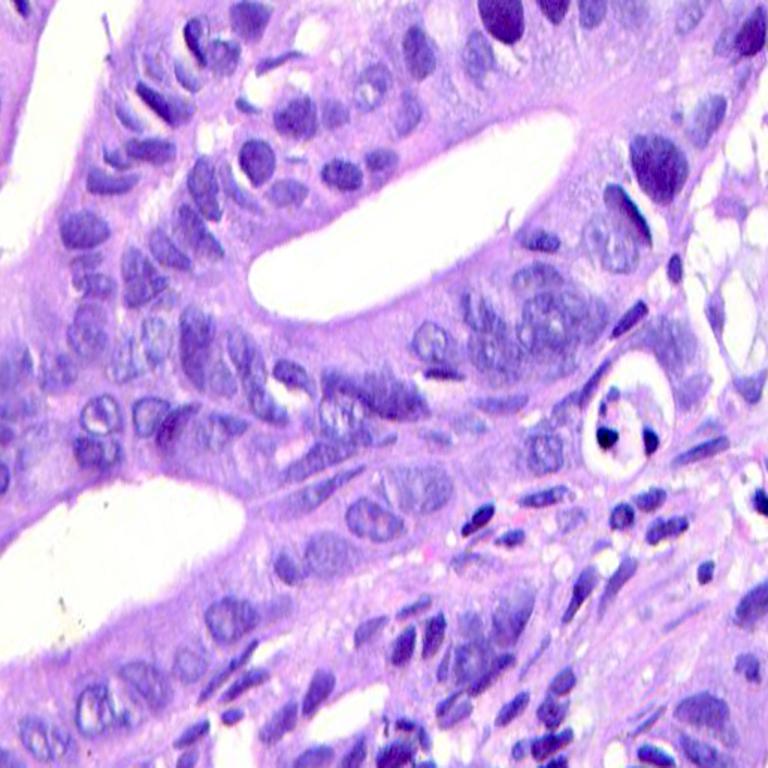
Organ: colon
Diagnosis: adenocarcinomas